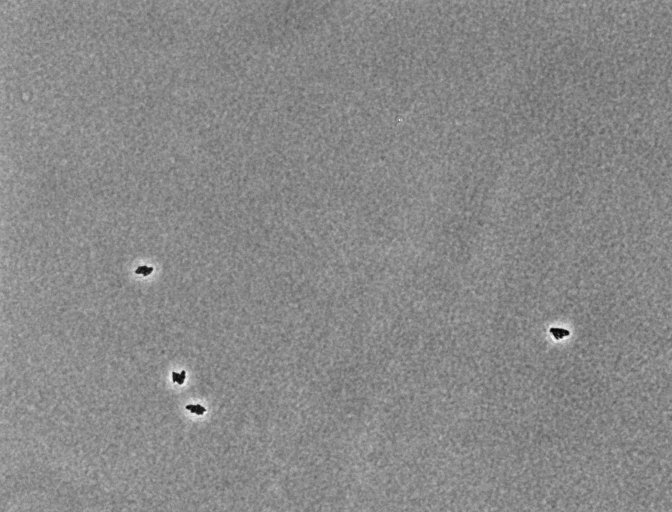
Phase contrast microscopy, 20x objective, 3 h incubation